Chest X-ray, PA view. Patient: 58 years old, sex M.
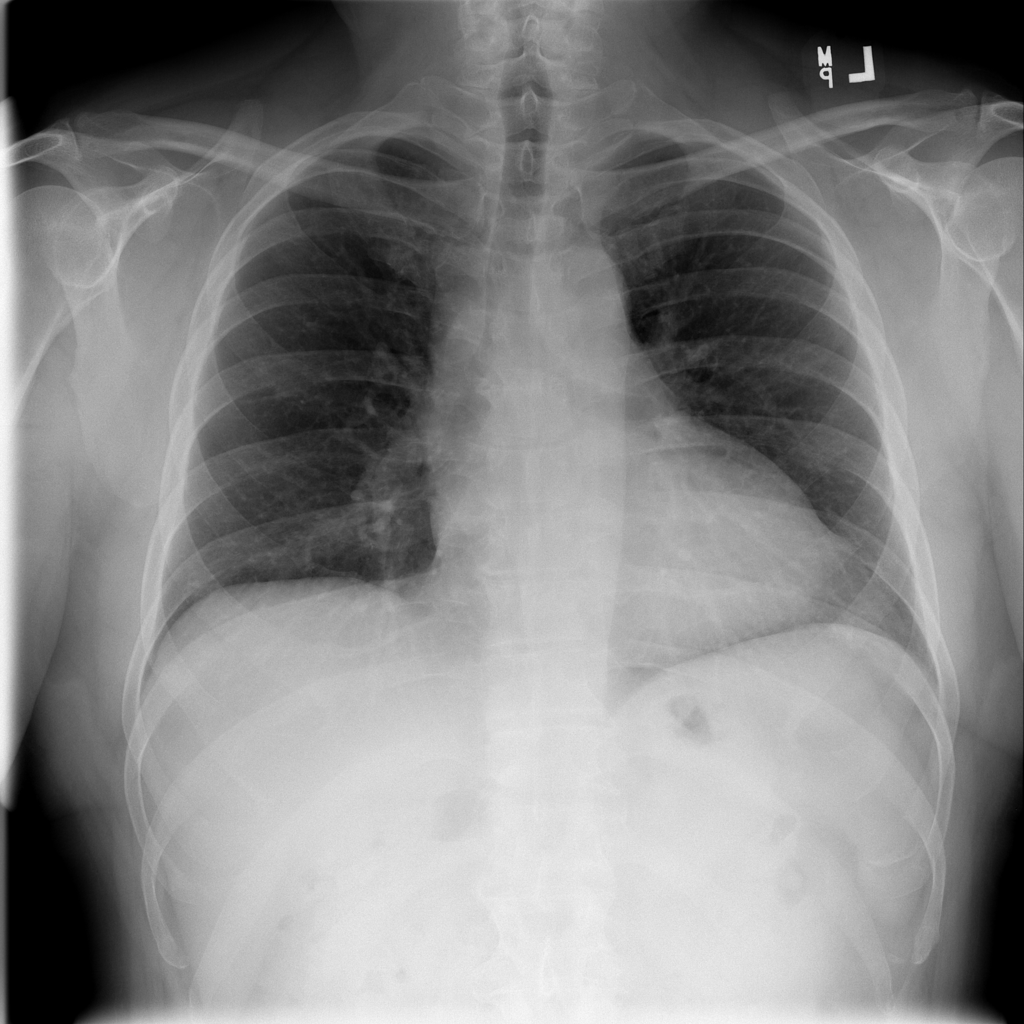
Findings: No Finding